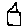
Label: house